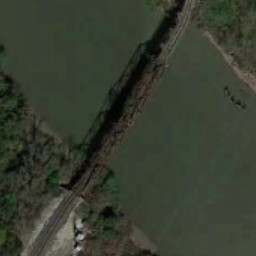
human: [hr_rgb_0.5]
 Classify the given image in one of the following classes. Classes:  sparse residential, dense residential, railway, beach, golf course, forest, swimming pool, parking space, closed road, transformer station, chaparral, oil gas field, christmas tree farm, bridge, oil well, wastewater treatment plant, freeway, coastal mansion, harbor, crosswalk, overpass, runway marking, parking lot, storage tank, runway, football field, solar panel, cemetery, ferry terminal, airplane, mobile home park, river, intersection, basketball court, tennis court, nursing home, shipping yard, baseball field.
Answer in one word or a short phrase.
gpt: bridge